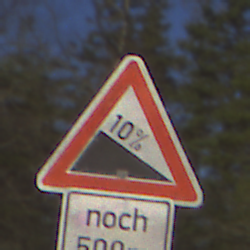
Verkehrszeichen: Gefaelle10
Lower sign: LaengeEinerStrecke3
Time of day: MorningAfternoon
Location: Outdoor (Nature)
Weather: Clear
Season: Winter
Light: Natural